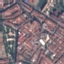
Land use / land cover: Residential